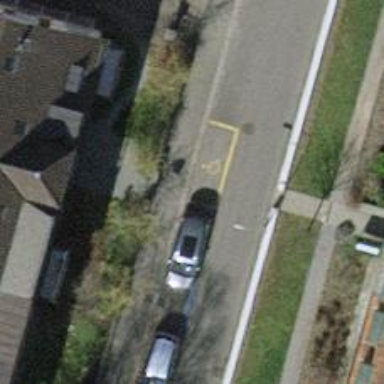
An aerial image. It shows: Designated parking space for disabled individuals.